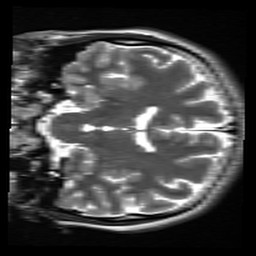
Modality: inplaneT2
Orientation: coronal
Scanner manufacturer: siemens
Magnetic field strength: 3 T
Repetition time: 7.02 s
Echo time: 0.069 s